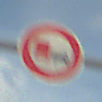
Verkehrszeichen: UeberholverbotKraftfahrzeuge
Umgebung: Outdoor, RoadRail
Tageszeit: Midday
Wetter: PartlyCloudy
Licht: Natural
Jahreszeit: NotSpecified
Kontrast: HighContrast